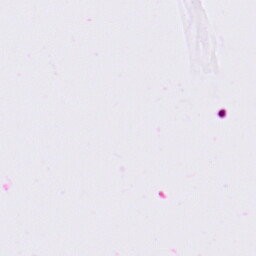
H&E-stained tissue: Lung